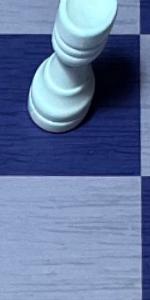
Label: Empty